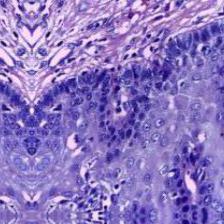
Diagnosis: Normal